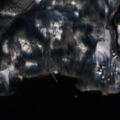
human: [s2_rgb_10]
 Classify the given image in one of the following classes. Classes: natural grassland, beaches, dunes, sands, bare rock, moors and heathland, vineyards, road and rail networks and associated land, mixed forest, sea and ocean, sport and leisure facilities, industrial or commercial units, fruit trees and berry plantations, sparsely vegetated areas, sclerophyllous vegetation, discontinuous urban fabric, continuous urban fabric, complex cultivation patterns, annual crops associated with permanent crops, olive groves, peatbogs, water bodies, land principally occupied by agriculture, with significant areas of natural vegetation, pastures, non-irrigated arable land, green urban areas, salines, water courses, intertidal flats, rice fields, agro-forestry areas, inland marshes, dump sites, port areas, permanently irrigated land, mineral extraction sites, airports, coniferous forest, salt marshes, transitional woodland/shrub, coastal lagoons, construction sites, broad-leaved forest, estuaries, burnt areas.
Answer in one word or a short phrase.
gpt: coniferous forest, mixed forest, water bodies